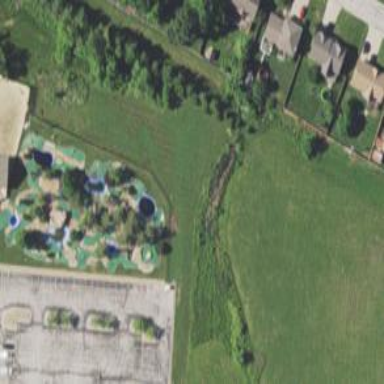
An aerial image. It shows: Miniature golf course.